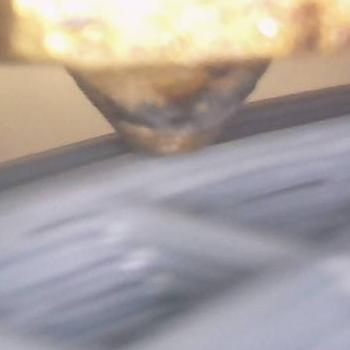
Flow rate: 84%